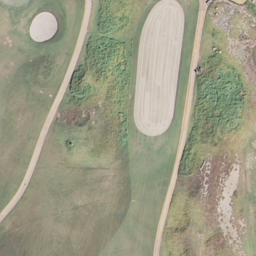
Label: golf course